Interaction volume radius: 10 \u00c5
Interaction volume height: 10 \u00c5
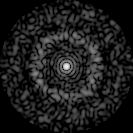
Disorder parameter: 0.8235